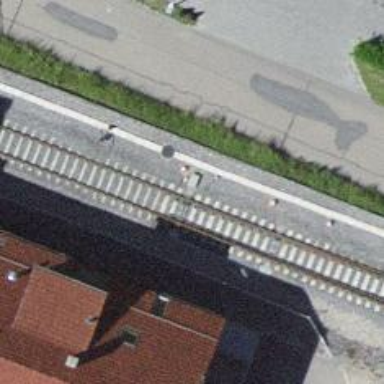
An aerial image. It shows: Single-track railway with electrified contact lines.